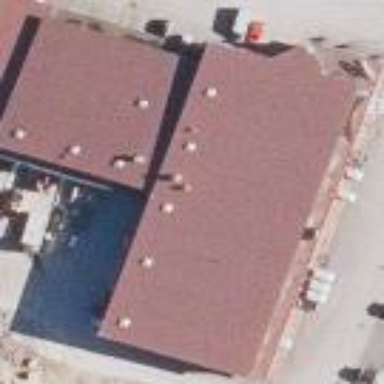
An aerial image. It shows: Retail building with red exterior. Its roof has flat shape.